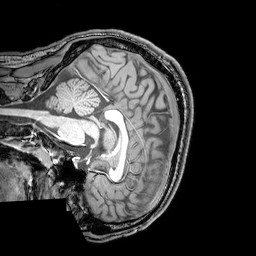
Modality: T1w
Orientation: sagittal
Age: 24
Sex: male
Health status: healthy
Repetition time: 0.081 s
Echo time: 0.037 s